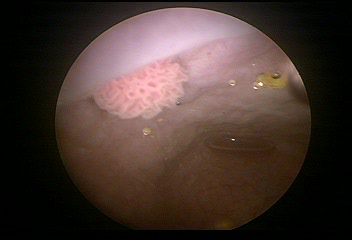
Modality: WLC
Class: Malignant
Subclass: HighGradePapillary
Lesion: L1
Stage: Ta
Morphology: Papillary
Bladder cancer association: Yes
Annotated structures: Tumor